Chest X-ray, AP view. Patient: 19 years old, sex M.
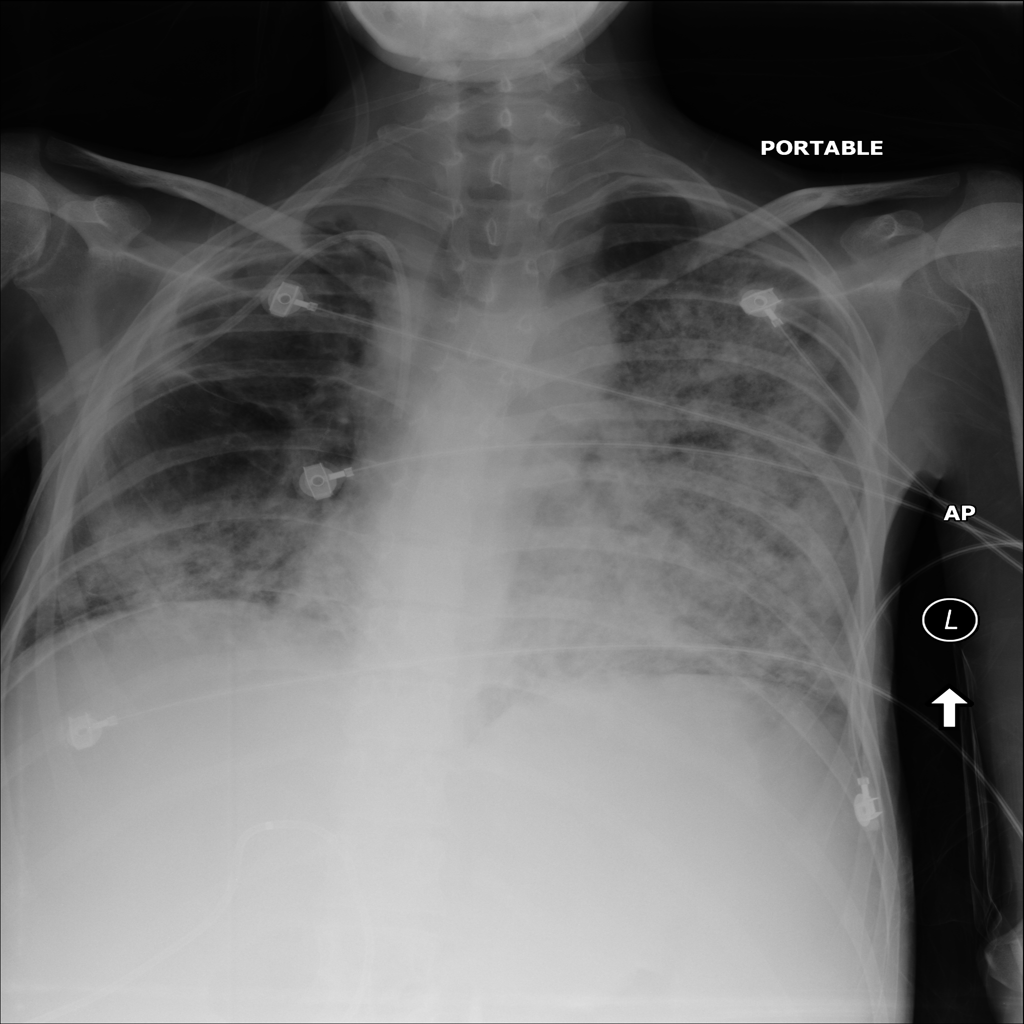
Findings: Edema, Infiltration, Pleural_Thickening, Pneumonia